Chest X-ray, PA view. Patient: 14 years old, sex F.
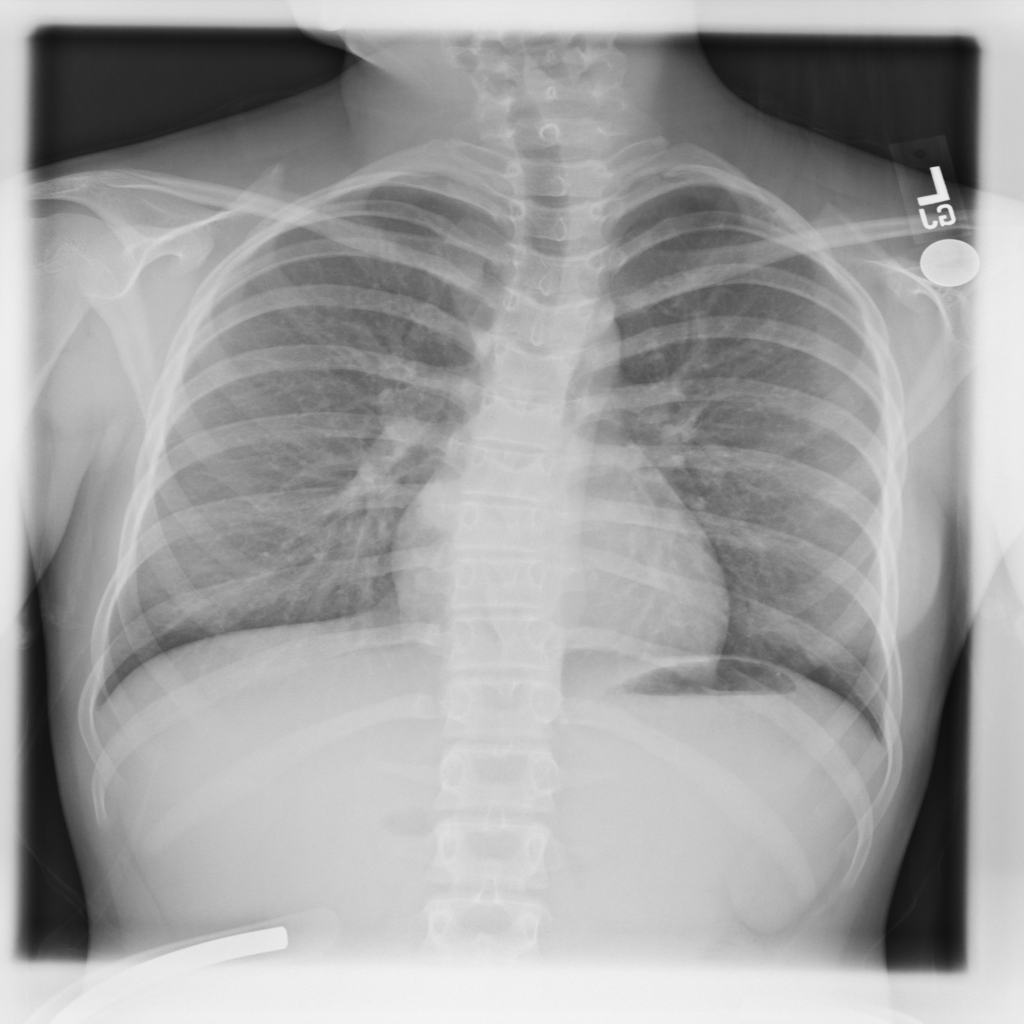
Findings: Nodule